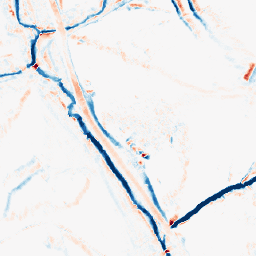
Category: morphological
Decomposition family: morphological_diamond
Decomposition parameters: operation: average
radius: 5
Upsampling method: area
Upsampling parameters: scale: 2
Upsampling scale: 2